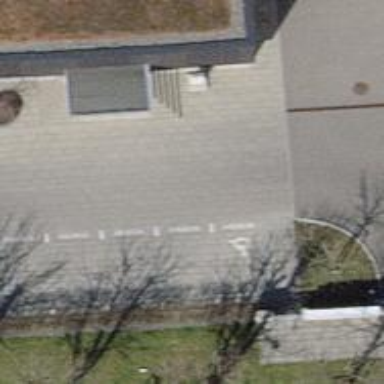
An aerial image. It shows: Set of steps on the road.